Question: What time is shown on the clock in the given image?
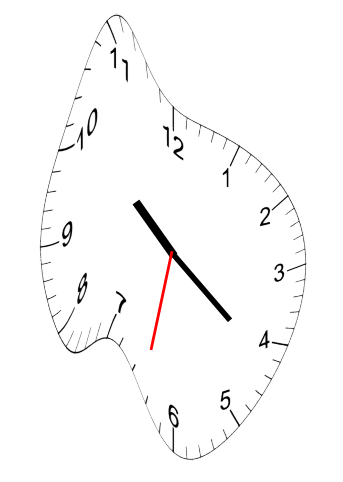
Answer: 10:21:32